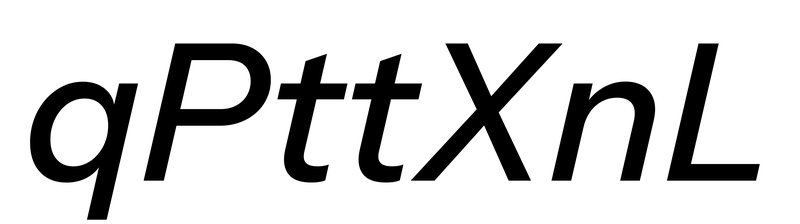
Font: InstrumentSans-Italic_Medium_Italic